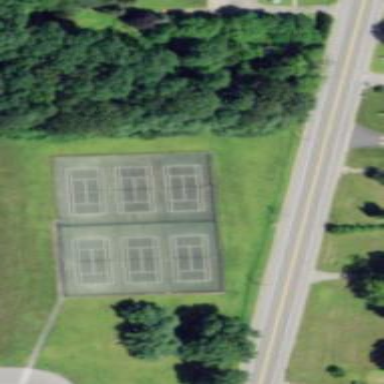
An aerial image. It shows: Tennis court in leisure pitch.